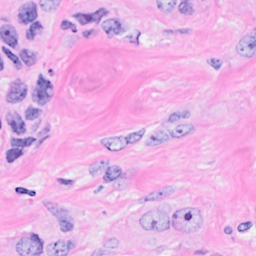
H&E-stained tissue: Breast